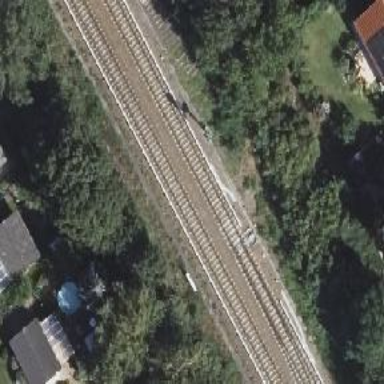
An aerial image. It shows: Railway signal.